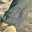
Label: 9